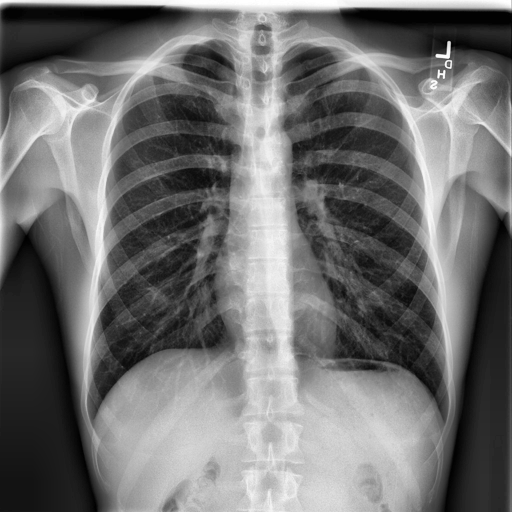
Finding: NORMAL